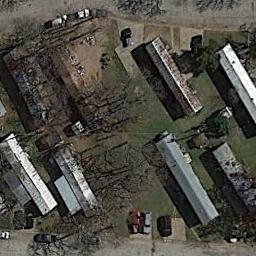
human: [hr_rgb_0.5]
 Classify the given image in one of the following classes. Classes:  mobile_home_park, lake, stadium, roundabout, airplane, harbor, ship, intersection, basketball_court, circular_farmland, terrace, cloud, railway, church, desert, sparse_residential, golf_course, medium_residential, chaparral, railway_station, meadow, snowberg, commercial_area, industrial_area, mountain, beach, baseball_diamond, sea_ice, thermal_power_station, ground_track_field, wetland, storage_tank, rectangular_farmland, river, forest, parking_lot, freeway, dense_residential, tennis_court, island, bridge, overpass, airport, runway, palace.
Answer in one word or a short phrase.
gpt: mobile_home_park